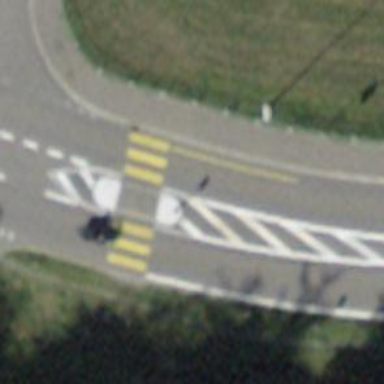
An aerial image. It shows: Marked footway with zebra crossing and crossing island. The surface of the footway is asphalt.